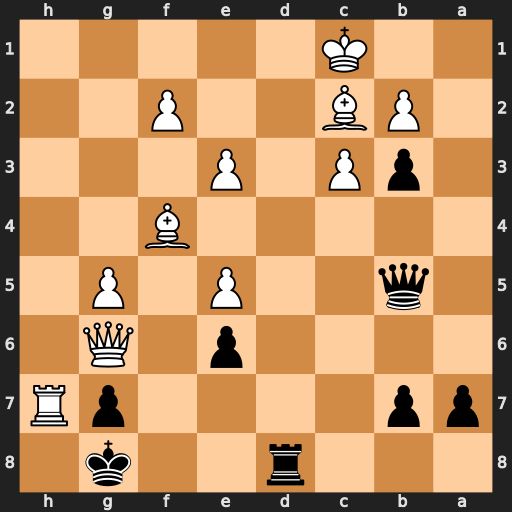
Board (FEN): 3r2k1/pp4pR/4p1Q1/1q2P1P1/5B2/1pP1P3/1PB2P2/2K5
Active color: b
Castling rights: -
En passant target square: -
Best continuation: Qf1+ Bd1 Qxd1#